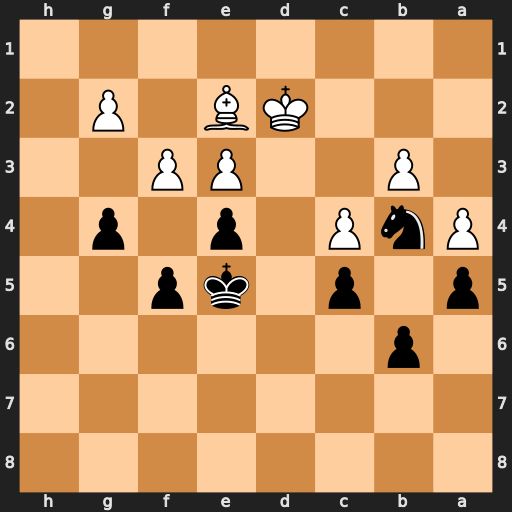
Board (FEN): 8/8/1p6/p1p1kp2/PnP1p1p1/1P2PP2/3KB1P1/8
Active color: b
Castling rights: -
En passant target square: -
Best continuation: exf3 gxf3 g3 Bf1 f4